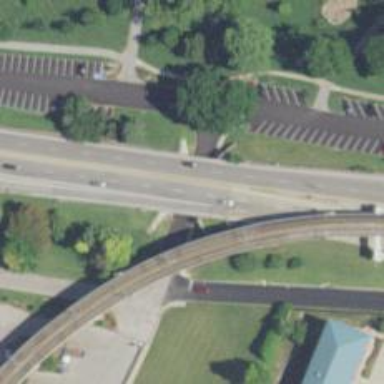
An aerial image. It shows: Trunk link highway bridge.